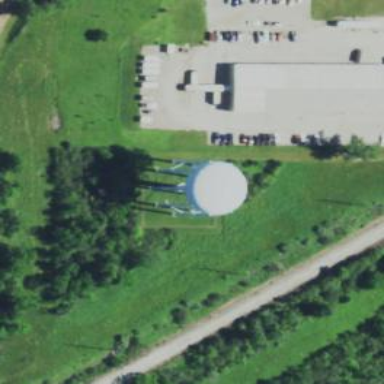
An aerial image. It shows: Water tower that is man-made.